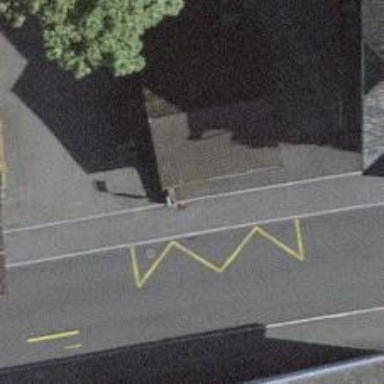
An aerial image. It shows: Bus stop with platform for public transport.